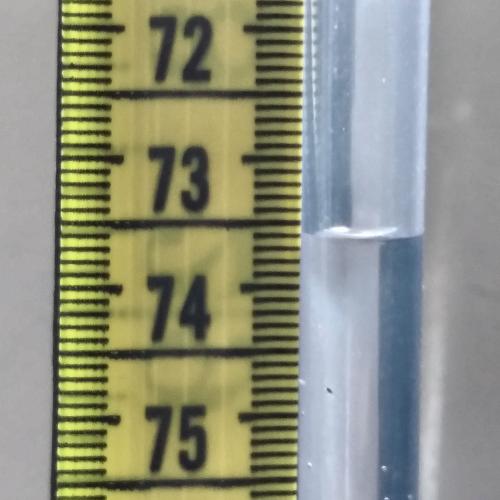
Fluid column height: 73.6 cm